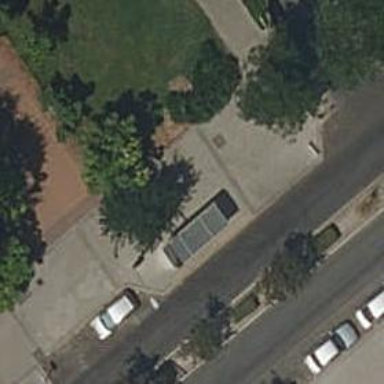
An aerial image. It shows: Bus stop with platform for public transport.